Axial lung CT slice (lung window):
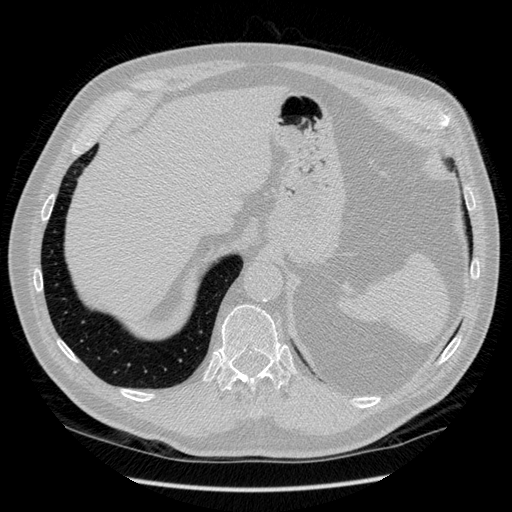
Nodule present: no